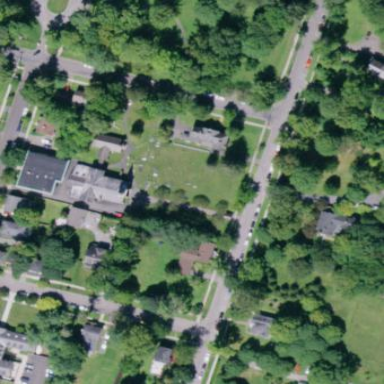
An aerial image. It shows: Cemetery.